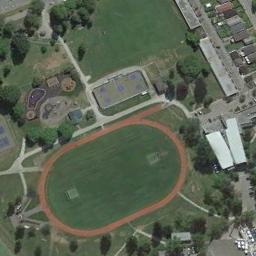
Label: ground_track_field